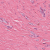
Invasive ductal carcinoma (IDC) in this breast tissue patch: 0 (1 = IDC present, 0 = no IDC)